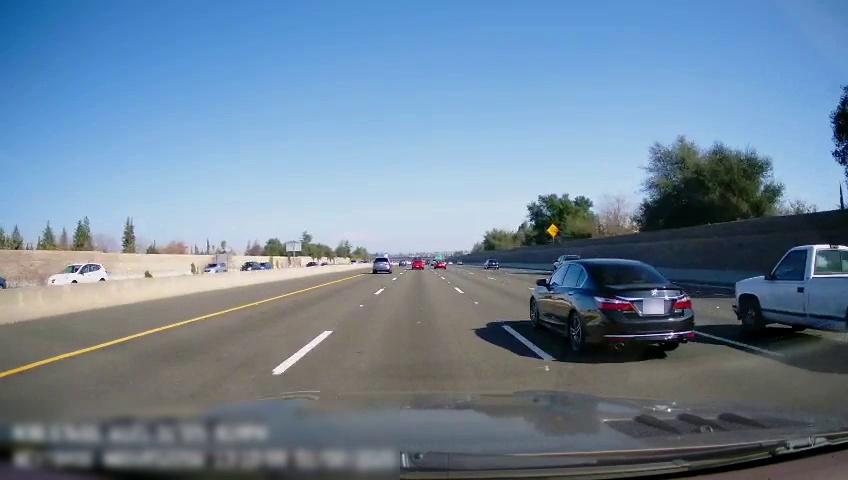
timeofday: Day
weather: Sunny
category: Drivable Space
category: Vehicles | Car
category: Vehicles | SUV
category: Vehicles | SUV
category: Vehicles | Car
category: Vehicles | Car
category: Vehicles | Car
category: Vehicles | Car
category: Vehicles | Car
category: Vehicles | Car
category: Vehicles | SUV
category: Vehicles | Truck
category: Vehicles | SUV
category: Vehicles | Truck
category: Vehicles | Car
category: Lanes | Alternate Lane
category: Lanes | Current Lane
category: Lanes | Current Lane
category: Lanes | Alternate Lane
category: Lanes | Alternate Lane
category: Lanes | Alternate Lane
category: Traffic | Signs